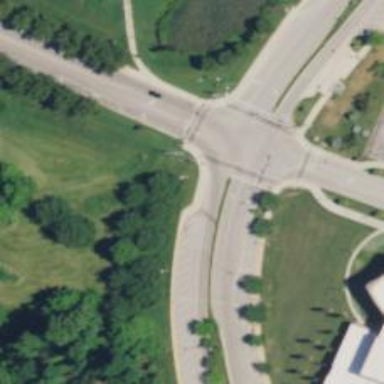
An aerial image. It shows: Crossing with marked lines on the road.